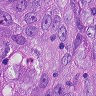
Metastatic tissue present: yes